Field crop: tomato
Growth stage: 1
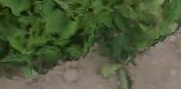
Species: tomato